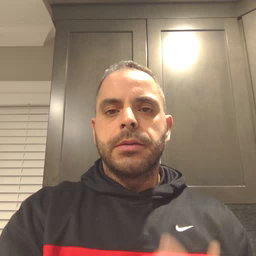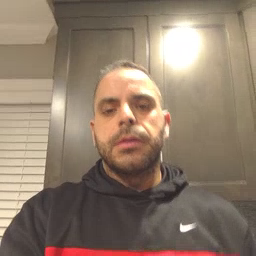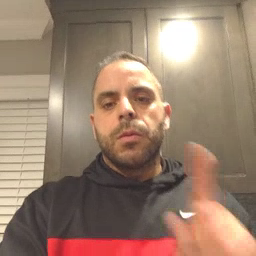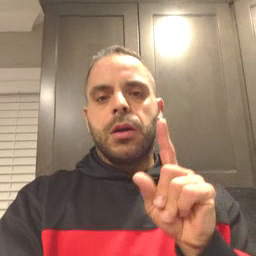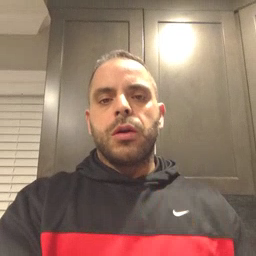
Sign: where